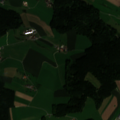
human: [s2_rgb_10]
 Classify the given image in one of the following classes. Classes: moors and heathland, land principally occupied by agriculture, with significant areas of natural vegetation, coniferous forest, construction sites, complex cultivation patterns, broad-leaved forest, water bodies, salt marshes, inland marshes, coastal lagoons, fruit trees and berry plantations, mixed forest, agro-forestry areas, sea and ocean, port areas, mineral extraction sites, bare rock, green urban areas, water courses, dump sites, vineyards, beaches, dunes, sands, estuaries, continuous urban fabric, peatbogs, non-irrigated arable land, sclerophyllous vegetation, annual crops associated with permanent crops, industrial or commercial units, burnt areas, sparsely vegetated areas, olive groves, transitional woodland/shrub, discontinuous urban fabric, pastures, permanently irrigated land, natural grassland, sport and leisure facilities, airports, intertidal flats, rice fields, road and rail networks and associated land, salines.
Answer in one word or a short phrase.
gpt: complex cultivation patterns, coniferous forest, mixed forest